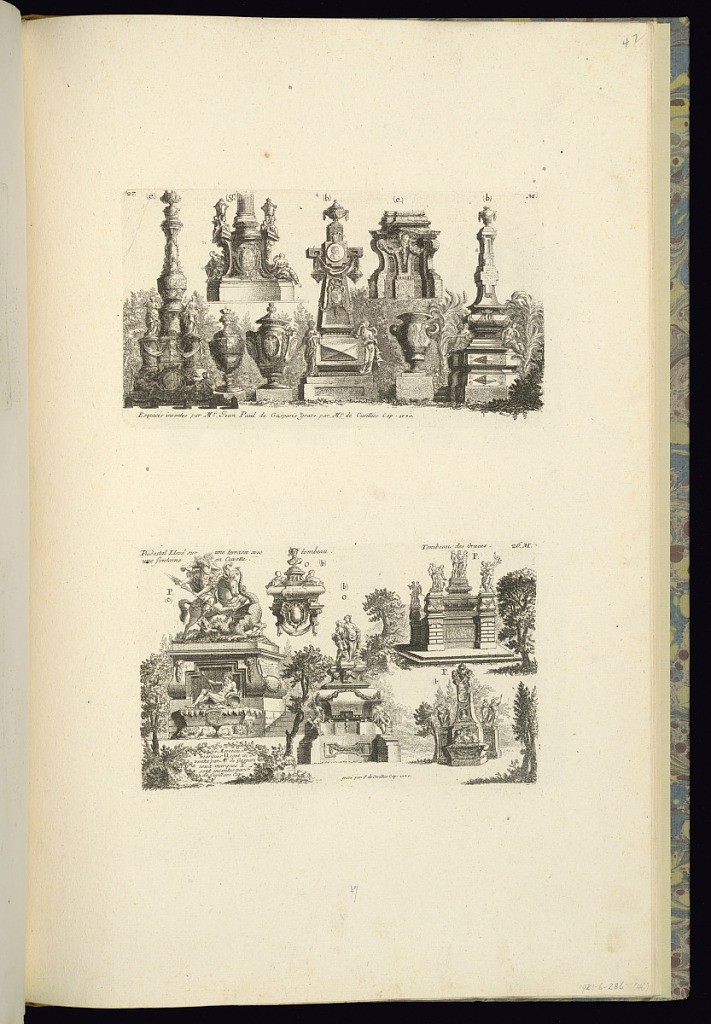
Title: Monument Designs
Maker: François de Cuvilliés the younger, German, 1731 - 1777
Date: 1770
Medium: Etching and engraving on paper
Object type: Print
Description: Two plates printed on a single sheet illustrating monuments and sculpted architectural details including vases and plinths. The monuments feature columns, obelisks, sculpted figures, cartouches, basins, vases, mascarons (masks), festoons, rustication. The designs are surrounded by trees and foliage. The plates are signed, numbered, and dated.